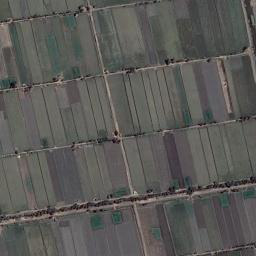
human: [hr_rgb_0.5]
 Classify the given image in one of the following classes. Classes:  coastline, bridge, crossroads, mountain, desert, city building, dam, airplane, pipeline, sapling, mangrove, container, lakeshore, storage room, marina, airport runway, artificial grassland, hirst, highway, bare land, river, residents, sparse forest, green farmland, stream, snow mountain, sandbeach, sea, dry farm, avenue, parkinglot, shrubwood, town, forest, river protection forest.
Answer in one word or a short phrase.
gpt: green farmland